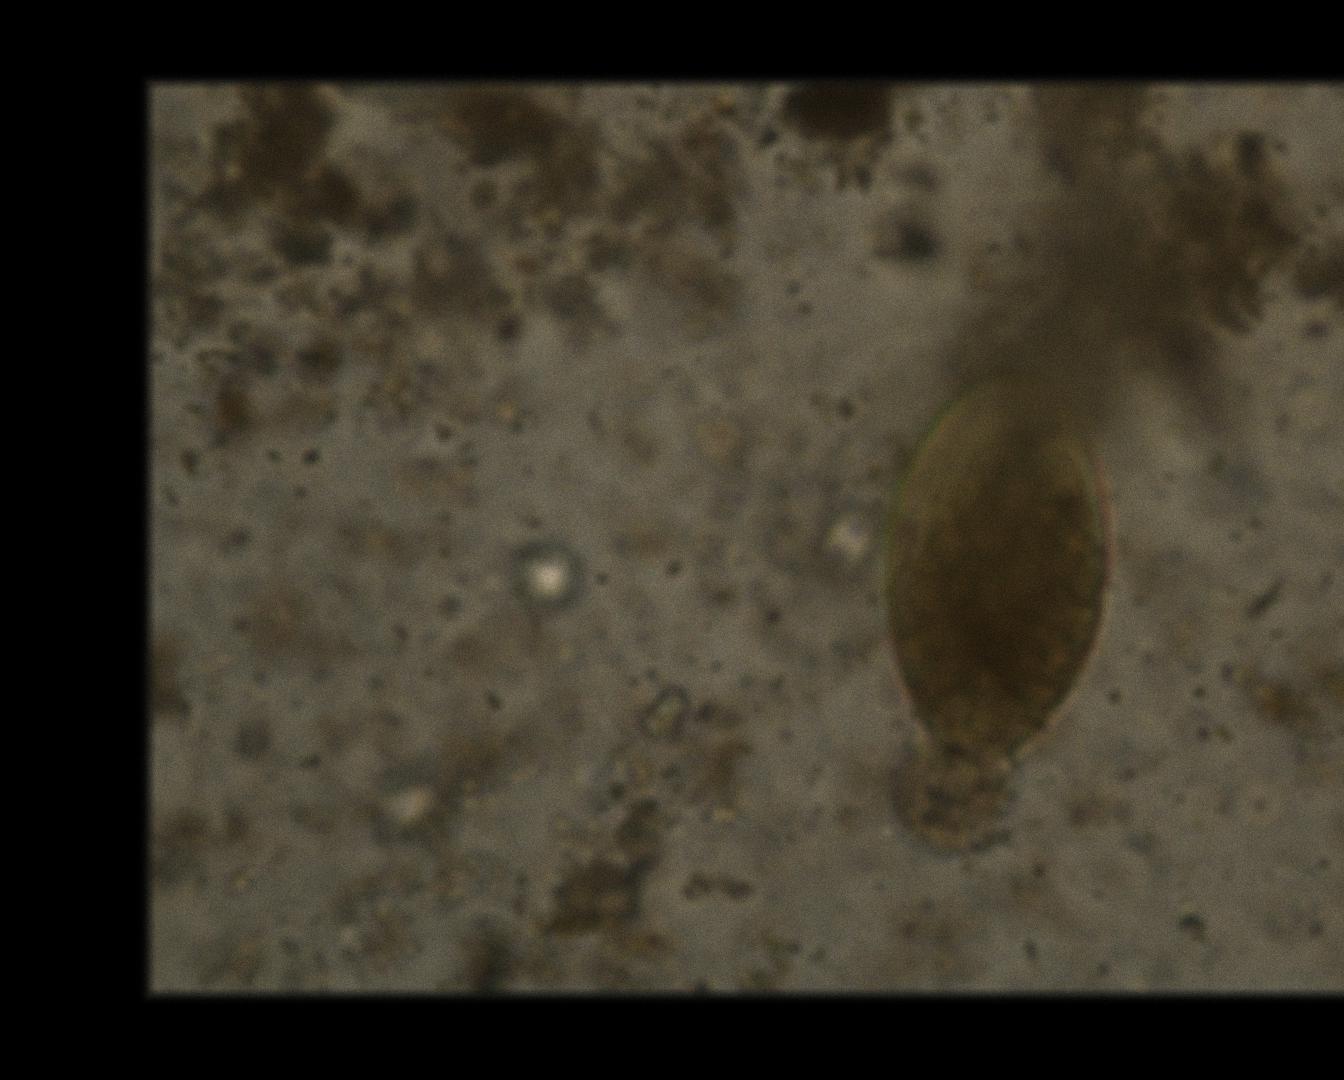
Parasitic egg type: Fasciolopsis buski